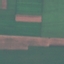
Land use / land cover: AnnualCrop